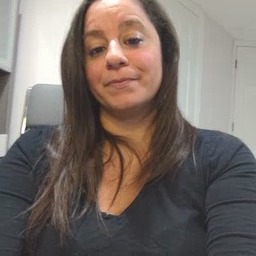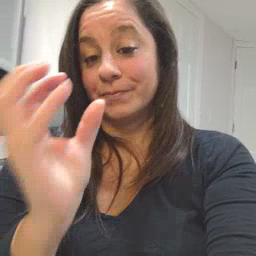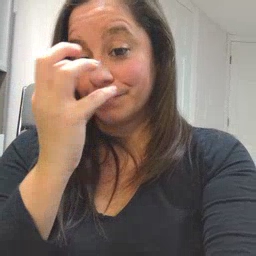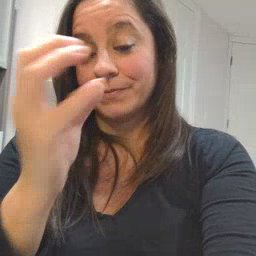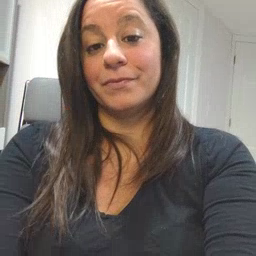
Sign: clown